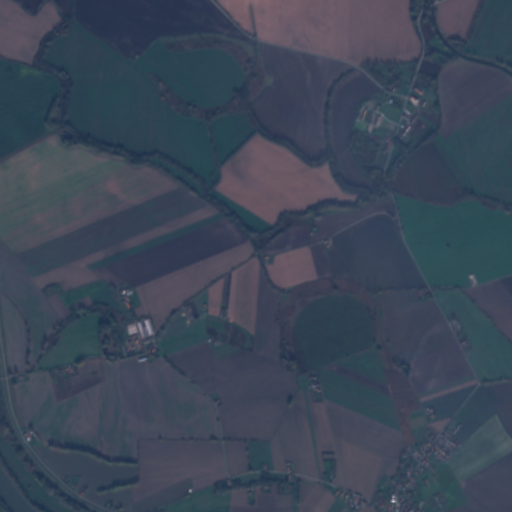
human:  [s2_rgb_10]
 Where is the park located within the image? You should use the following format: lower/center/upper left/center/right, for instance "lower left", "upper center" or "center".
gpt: The park is located in the right of the image.
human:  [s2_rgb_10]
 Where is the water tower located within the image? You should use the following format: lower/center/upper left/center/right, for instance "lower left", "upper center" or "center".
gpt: The water tower is located in the upper right of the image.
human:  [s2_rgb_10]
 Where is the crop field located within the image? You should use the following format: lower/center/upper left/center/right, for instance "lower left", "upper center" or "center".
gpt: There is no crop field in the image.